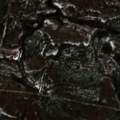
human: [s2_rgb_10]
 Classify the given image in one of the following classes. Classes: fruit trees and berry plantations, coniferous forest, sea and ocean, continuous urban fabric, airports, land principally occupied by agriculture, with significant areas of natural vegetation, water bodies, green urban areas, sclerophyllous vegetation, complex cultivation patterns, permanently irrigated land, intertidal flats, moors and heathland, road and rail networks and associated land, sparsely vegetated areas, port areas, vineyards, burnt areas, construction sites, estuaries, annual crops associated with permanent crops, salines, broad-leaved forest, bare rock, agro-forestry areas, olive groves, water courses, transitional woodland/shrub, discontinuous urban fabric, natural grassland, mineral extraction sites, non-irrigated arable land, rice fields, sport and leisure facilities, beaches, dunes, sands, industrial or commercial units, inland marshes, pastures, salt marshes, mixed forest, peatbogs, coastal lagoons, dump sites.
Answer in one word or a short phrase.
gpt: coniferous forest, mixed forest, transitional woodland/shrub, water bodies